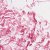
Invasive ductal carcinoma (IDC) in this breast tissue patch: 0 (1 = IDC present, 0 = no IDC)